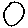
Label: moon